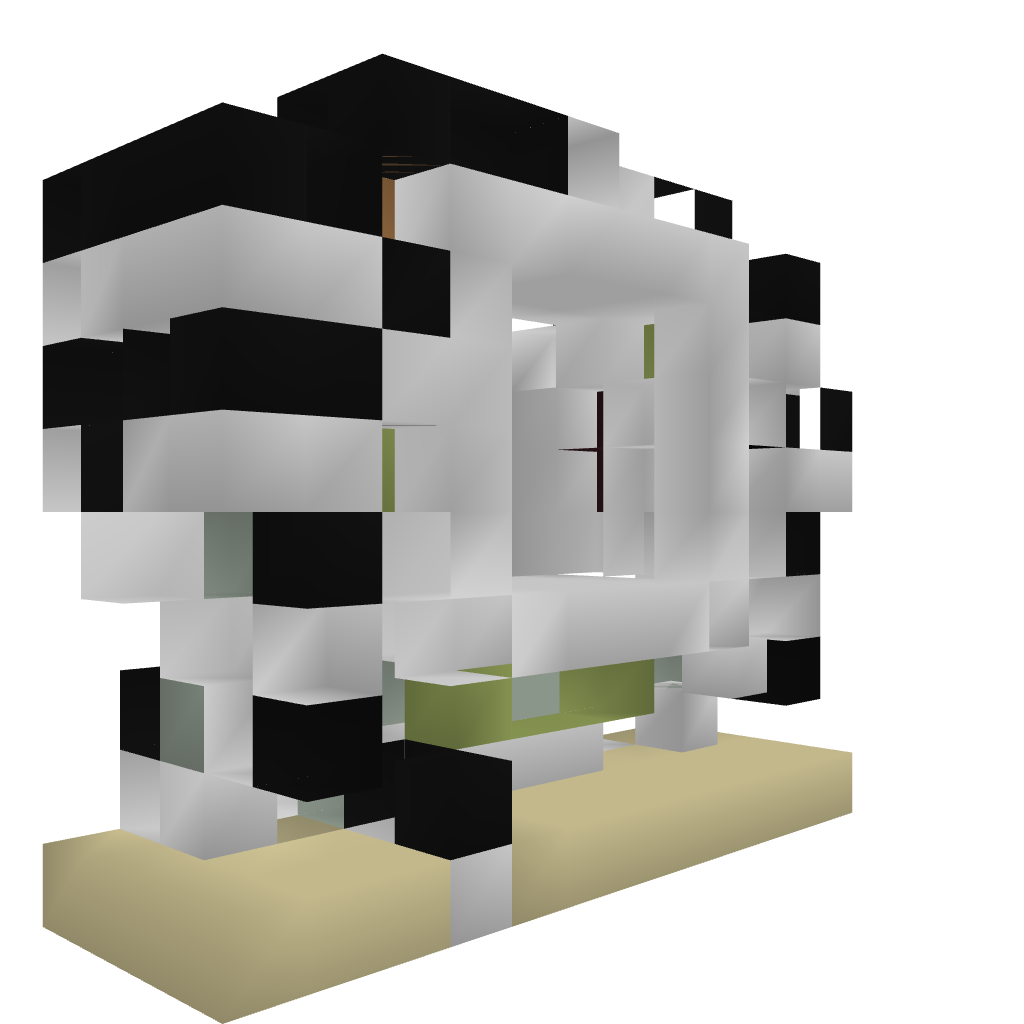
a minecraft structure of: FAST 4x4 Vault Door